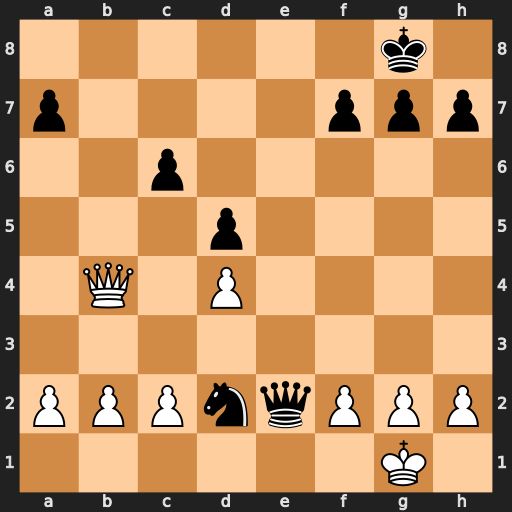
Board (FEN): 6k1/p4ppp/2p5/3p4/1Q1P4/8/PPPnqPPP/6K1
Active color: w
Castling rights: -
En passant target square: -
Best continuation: Qb8+ Qe8 Qxe8#